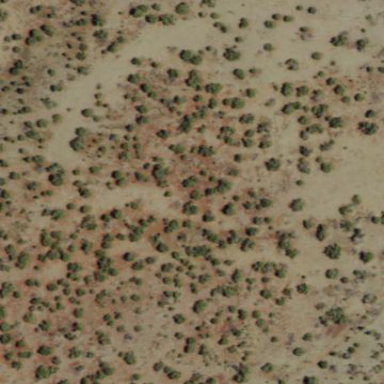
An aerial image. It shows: Area covered in scrub vegetation.